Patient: sex M, age 32
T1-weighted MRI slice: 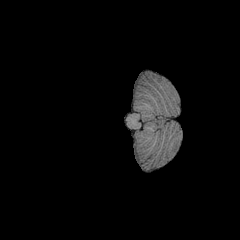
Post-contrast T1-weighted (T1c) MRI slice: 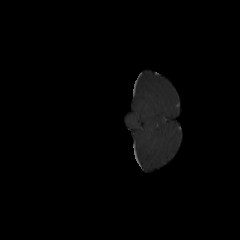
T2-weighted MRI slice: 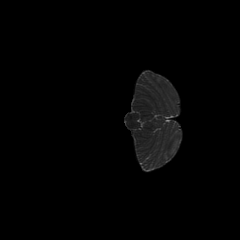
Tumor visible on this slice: no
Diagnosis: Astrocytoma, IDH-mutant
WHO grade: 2